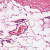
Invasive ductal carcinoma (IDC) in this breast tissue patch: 0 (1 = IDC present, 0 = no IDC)